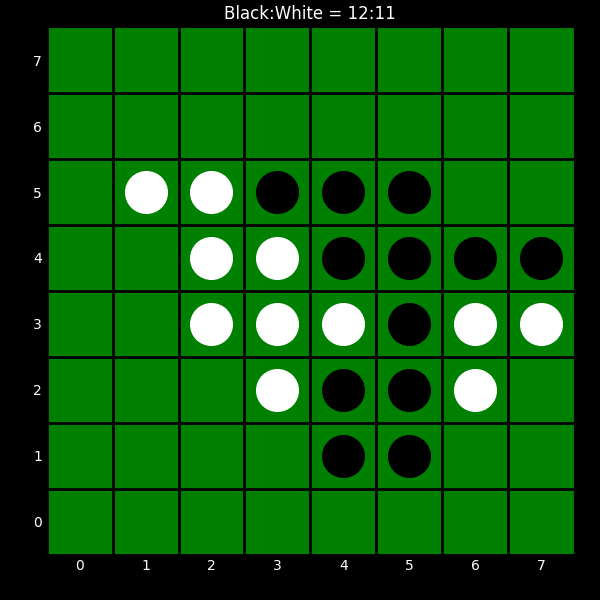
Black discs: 12
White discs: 11